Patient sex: M
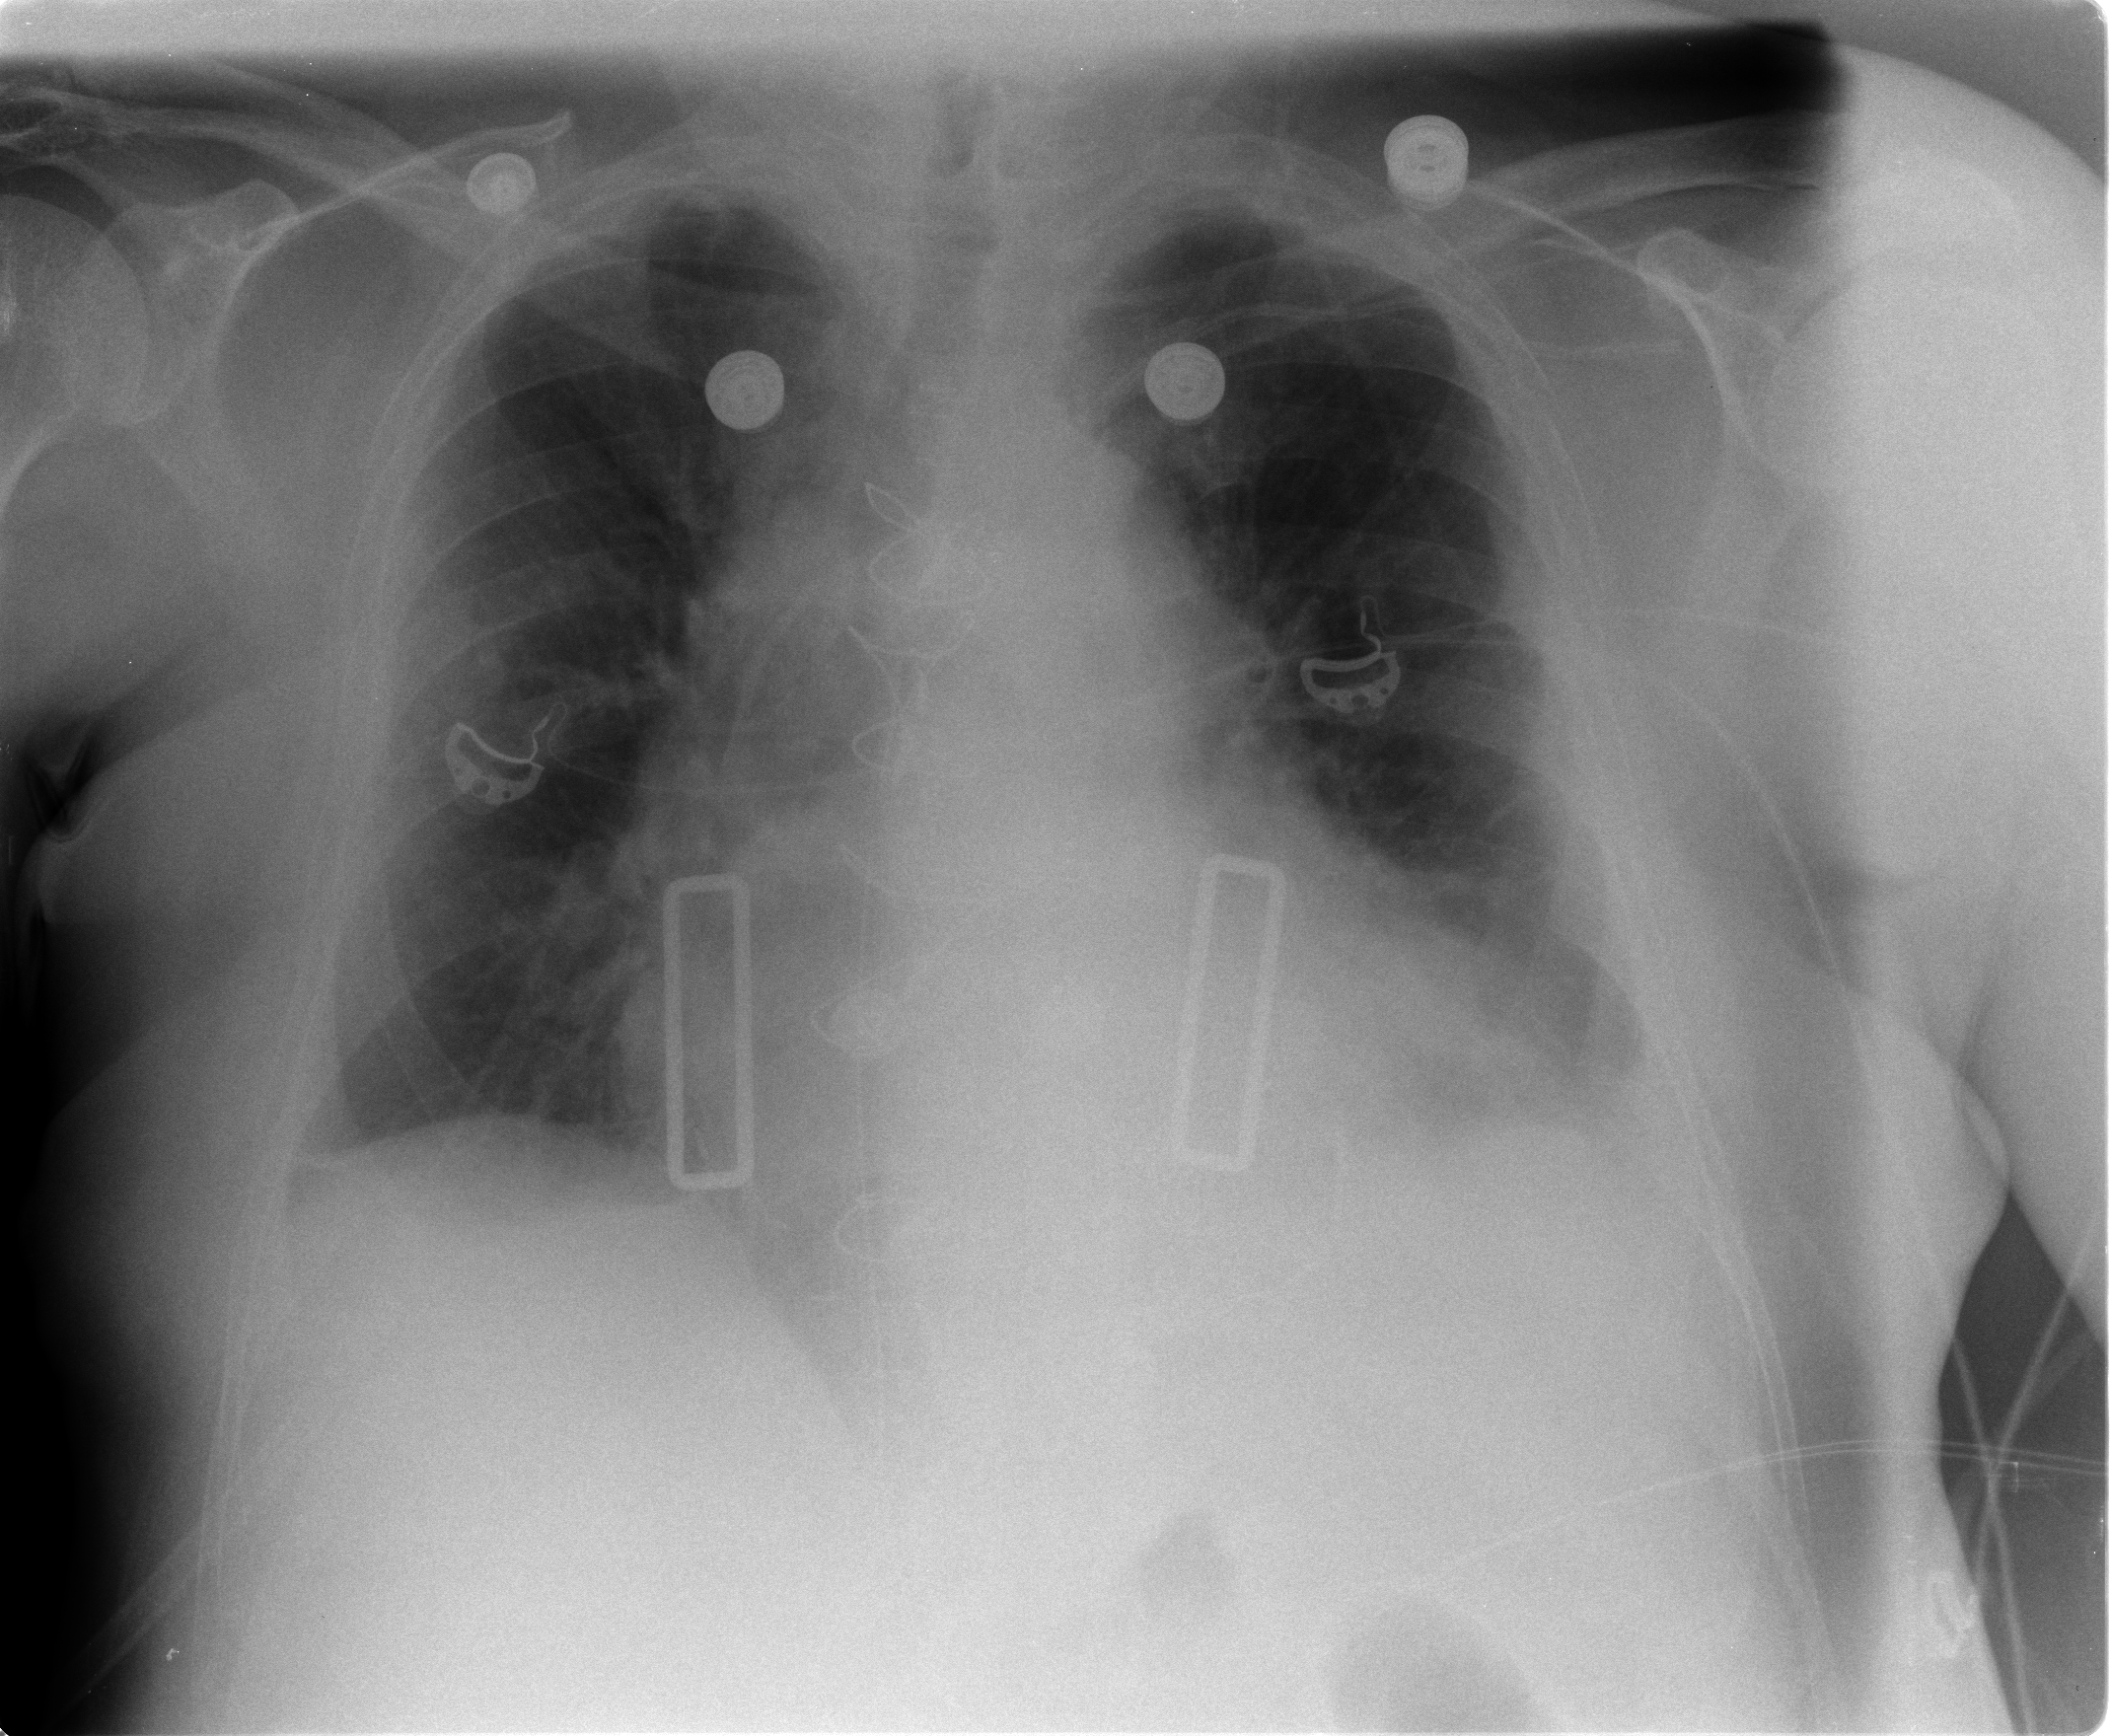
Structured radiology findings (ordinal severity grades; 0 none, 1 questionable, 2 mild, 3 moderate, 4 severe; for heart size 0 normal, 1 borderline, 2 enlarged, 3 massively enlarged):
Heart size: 2
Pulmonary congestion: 2
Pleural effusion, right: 0
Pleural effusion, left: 2
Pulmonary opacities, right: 0
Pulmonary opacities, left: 2
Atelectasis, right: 2
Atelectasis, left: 2